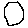
Label: hexagon